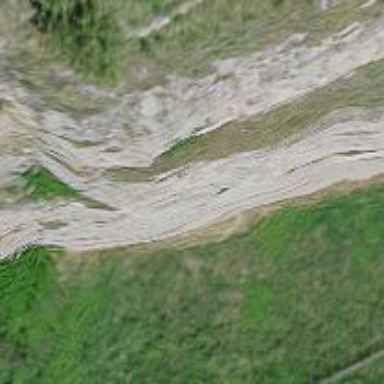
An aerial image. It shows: Cliff in nature.